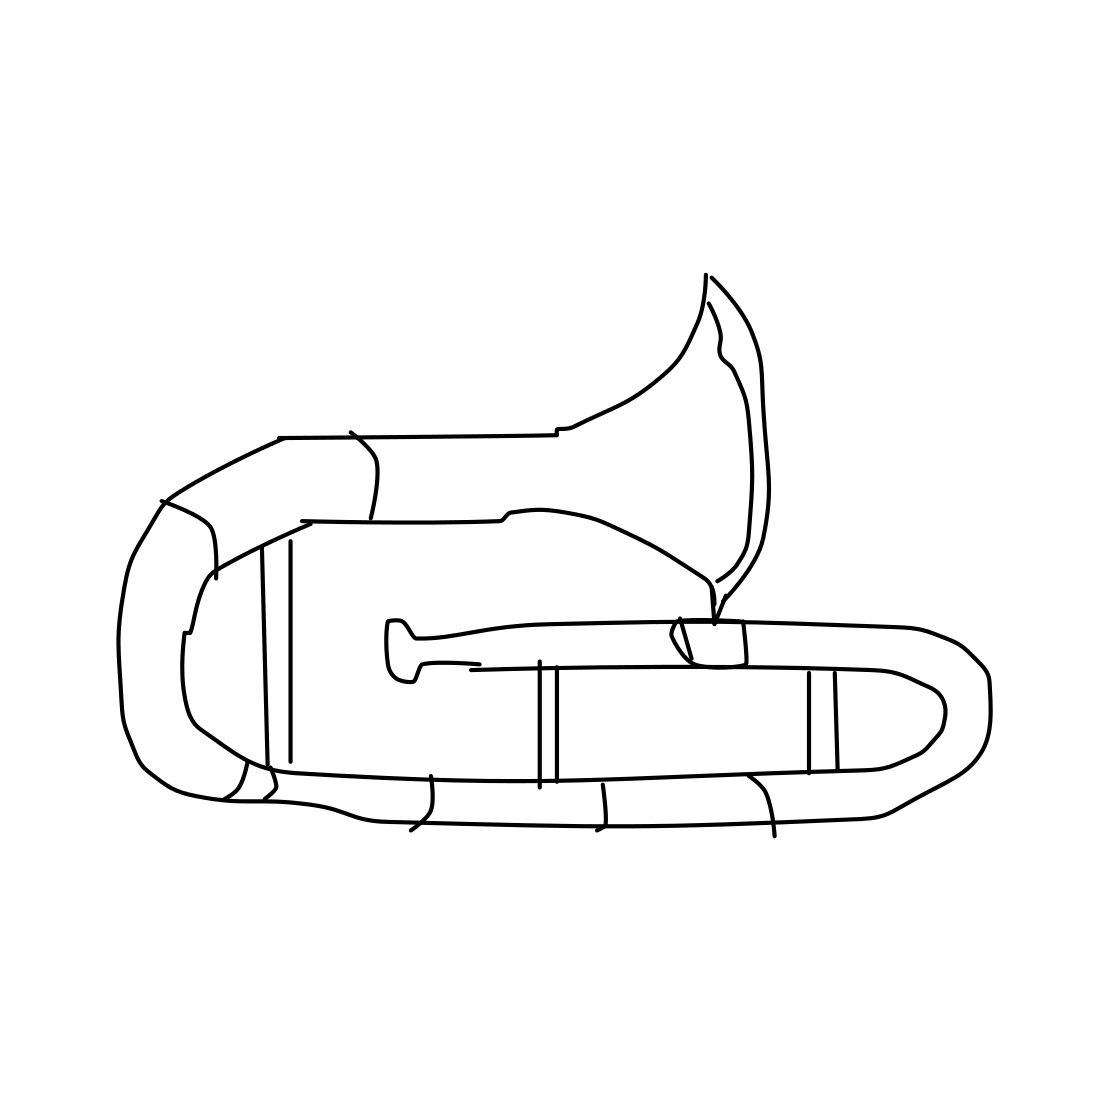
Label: trombone